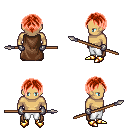
a pixel art fantasy rpg character, male body template, human, tanned skin, brown cape, white pants, red parted hairstyle, metal gloves, gold boots, spear, four views (front, back, left, right), 2x2 character sprite sheet, small pixel art, hard edges, no anti-aliasing